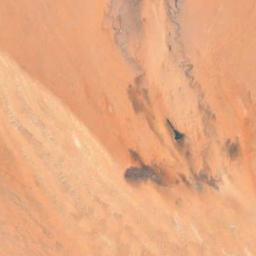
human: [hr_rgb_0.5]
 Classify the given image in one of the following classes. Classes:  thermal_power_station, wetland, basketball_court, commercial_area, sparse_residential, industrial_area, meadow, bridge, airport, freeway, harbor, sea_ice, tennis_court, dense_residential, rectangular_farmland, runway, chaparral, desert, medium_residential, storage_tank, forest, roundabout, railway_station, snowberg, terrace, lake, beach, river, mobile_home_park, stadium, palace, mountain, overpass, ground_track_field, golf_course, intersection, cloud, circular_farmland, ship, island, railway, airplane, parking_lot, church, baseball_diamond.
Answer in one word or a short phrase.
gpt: desert